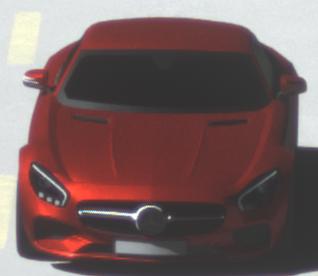
Make: Mercedes-Benz
Model: AMG GT Coupé
Detailed model: AMG GT (190) Coupé
Model produced from: 2014/10
Model produced until: 2017/01
Doors: 2
Color: red
Road condition: dry road
Daytime: midday
Contrast: high contrast